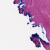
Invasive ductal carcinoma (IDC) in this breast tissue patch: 0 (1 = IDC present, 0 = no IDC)